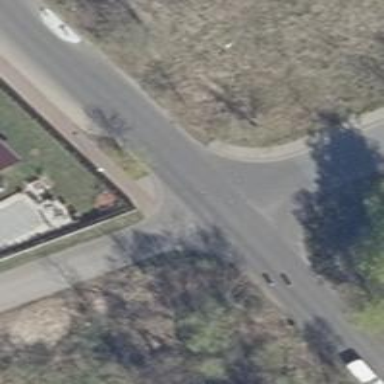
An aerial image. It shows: Unmarked crossing on the road.